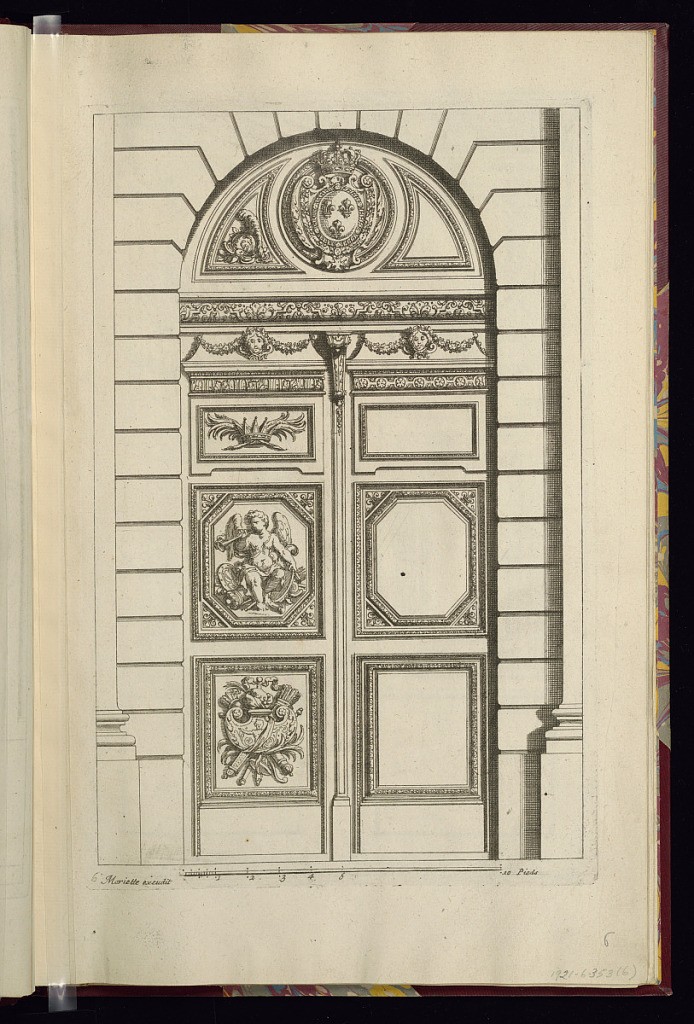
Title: Design for Doors
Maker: Pierre Lepautre, French, 1652–1716
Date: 1686–1716
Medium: Etching and engraving on laid paper
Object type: Print
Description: Sixth plate from a series of designs of portes-cochères (doors), newly made for various French royal houses. Highly ornamented arched double doors with a different choice of decoration on each door. The lunette or tympanum features a central roundel with the French royal coat of arms framed by curved triangular panels with patterned border moldings. The left panel features a feathered helmet. Below a lintel with a running pattern of fleurons, fleurs-de-lys, scrolling acanthus leaves and strapwork. Below a central corbel and central masks on either side, with festoons of flowers. Each door features three panels and an upper frieze. The right side is decorated with a frieze of rosettes with blank panels below framed by patterned border moldings featuring fleurs-de-lys, lamb's tongue, and foliate motifs. The left side features the same framed panels but with sculpted motifs in the center of each panel. Above, a crown with palm leaves, in the center a winged putto blowing a horn while sitting on arms and armor, and below a trophy of arms and armor. The frieze above the left door features fluting, lamb's tongue, and acanthus leaves. The exterior walls surrounding the door are finished with horizontal banded rustication. The plate is signed and numbered, with a scale below.